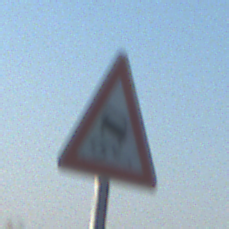
Verkehrszeichen: SchleuderOderRutschgefahr
Umgebung: Outdoor, RoadRail
Tageszeit: MorningAfternoon
Wetter: Clear
Licht: Natural
Jahreszeit: NotSpecified
Kontrast: HighContrast